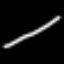
Label: line